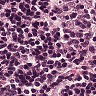
Metastatic tissue present: no